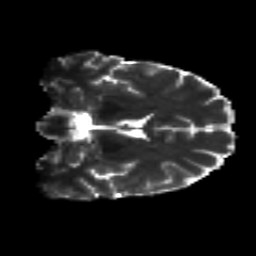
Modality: T2w
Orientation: coronal
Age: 26
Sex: male
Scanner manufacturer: siemens
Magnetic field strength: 3 T
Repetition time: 8.8 s
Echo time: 0.085 s